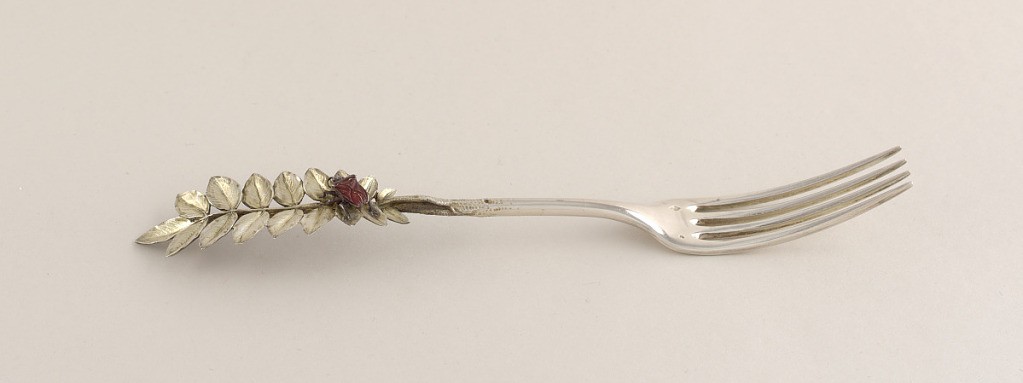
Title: Dessert Fork with Red Beetle on Handle
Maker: Charles Victor Gibert, French
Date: ca. 1890
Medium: gold plated, silver, enamel
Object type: fork
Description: Four tined fork with thin tines. Plain narrow stem, continues to form long gold-plated branch with small leaves on either side. Red enameled beetle perching on base of branch.